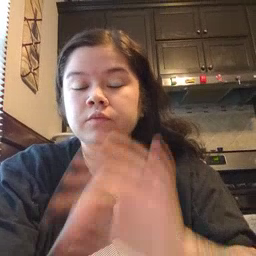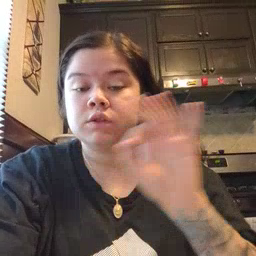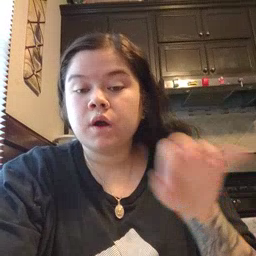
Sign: frenchfries